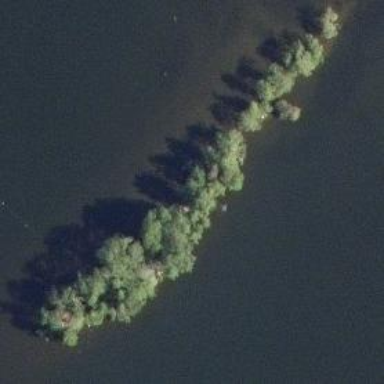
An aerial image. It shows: Islet surrounded by forest.